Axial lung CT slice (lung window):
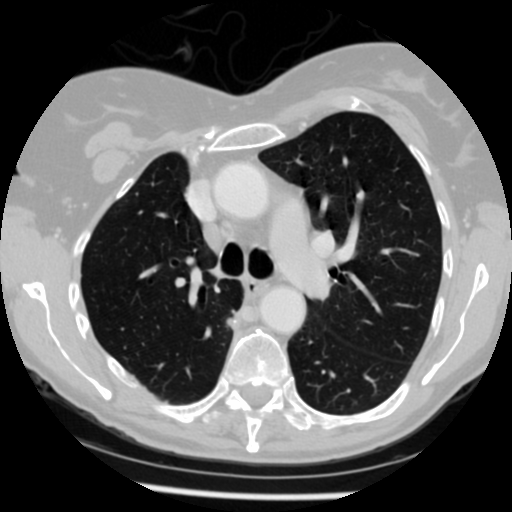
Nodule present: yes
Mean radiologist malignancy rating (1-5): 4